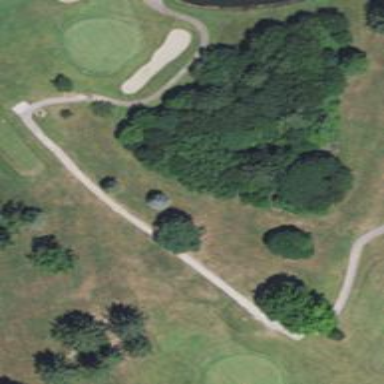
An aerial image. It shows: Rough area on grassy golf course.